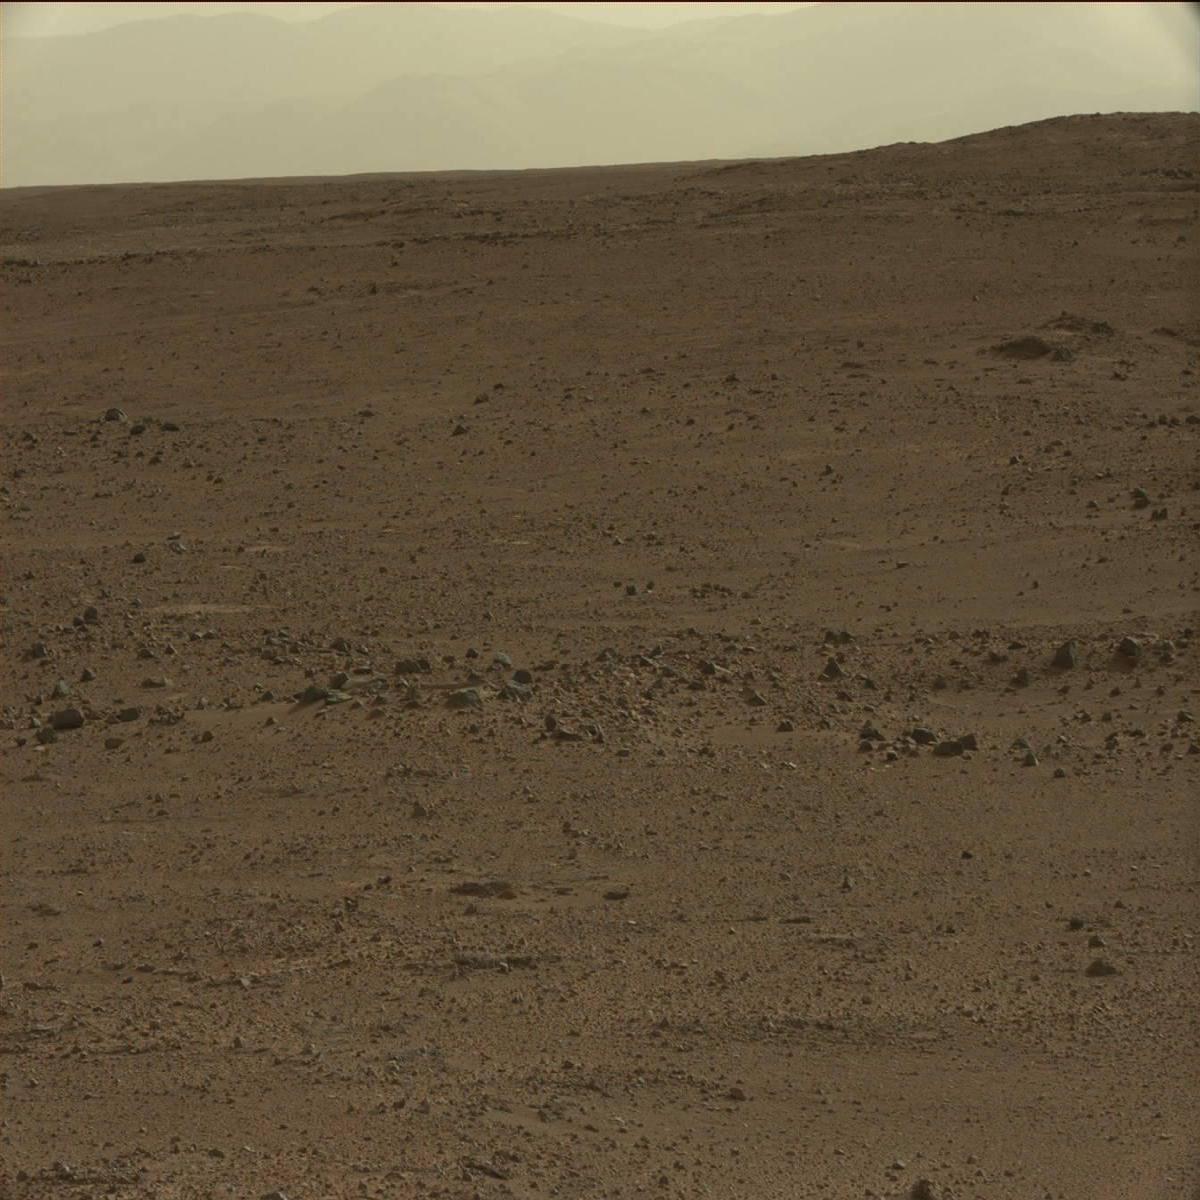
Terrain classes present: Bedrock, Ridge, Sand / Soil, Sky